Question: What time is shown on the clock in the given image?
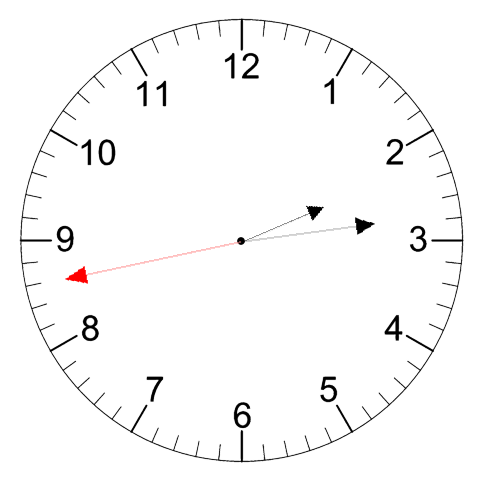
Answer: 02:13:43